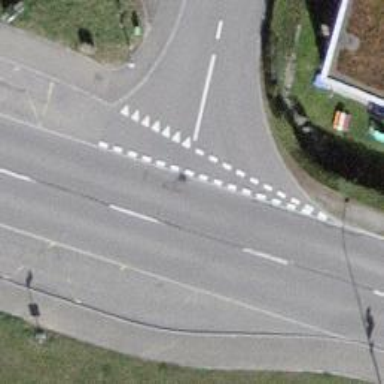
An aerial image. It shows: Tertiary road with asphalt surface. The road has cycle lane on the left side.